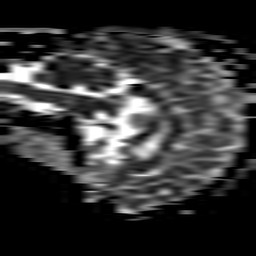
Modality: ADC
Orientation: sagittal
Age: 44
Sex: female
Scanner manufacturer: philips
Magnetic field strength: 3 T
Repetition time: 3.076 s
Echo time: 0.076 s